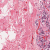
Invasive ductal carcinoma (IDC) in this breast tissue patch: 0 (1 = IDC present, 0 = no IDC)